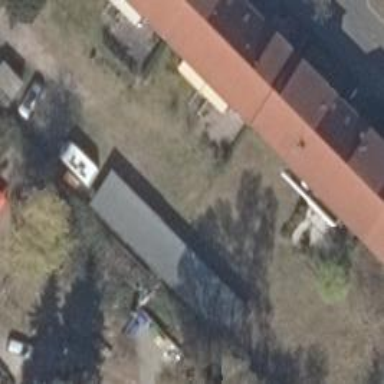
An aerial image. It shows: Building with flat grey roof.